Question: I've searched and found a number of StackOverflow Q/A's regarding this topic, but I still cannot get my iOS MonoTouch App's crash logs to symbolicate. Here's my environment info:
'''
MonoDevelop 2.8.5
Runtime:
Mono 2.10.6 (tarball Fri Sep 16 00:13:06 EDT 2011)
GTK 2.24.5
GTK# (2.12.0.0)
Apple Developer Tools:
Xcode 4.2 (828)
Build 4D199
Monotouch: 5.0.4
Operating System:
Mac OS X 10.7.2 '
'''
Of course when I build the app in Monodevelop, I have it set for the Debug|iPhone configuration which enables debugging and emits debug symbols. I can verify that a dsym file is being generated also.
EDIT - One other piece of info that may be relevant. Xcode Organizer tells me that it cannot find the software image that matches the version on my phone (5.0.1 - 9A405).
When I plug my device in (iPhone 4S), the logs get imported, and the Organizer Window reports that it is symbolicating the logs. However, I only end up with locations and offsets in the logs:
'''
Application Specific Information:
IMDSSMobile_iOS[22522] has active assertions beyond permitted time:
{(
<SBProcessAssertion: 0x11c36880> identifier: Suspending process: IMDSSMobile_iOS[22522] permittedBackgroundDuration: 10.000000 reason: suspend owner pid:15 preventSuspend preventThrottleDownCPU preventThrottleDownUI
)}
Elapsed total CPU time (seconds): 2.410 (user 2.410, system 0.000), 12% CPU
Elapsed application CPU time (seconds): 0.003, 0% CPU
Thread 0 name: Dispatch queue: com.apple.main-thread
Thread 0:
0 libsystem_kernel.dylib 0x339da0d8 0x339c9000 + 69848
1 libsystem_c.dylib 0x3655bc44 0x36559000 + 11332
2 IMDSSMobile_iOS 0x005b8f60 0x1000 + <PHONE>
3 IMDSSMobile_iOS 0x00544208 0x1000 + <PHONE>
4 IMDSSMobile_iOS 0x00545c24 0x1000 + <PHONE>
5 IMDSSMobile_iOS 0x005b31bc 0x1000 + <PHONE>
6 IMDSSMobile_iOS 0x0054e248 0x1000 + <PHONE>
7 IMDSSMobile_iOS 0x0054c178 0x1000 + <PHONE>
8 IMDSSMobile_iOS 0x0054d4bc 0x1000 + <PHONE>
9 IMDSSMobile_iOS 0x00560620 0x1000 + <PHONE>
10 IMDSSMobile_iOS 0x0057a88c 0x1000 + <PHONE>
11 libsystem_c.dylib 0x365b1532 0x36559000 + 361778
12 libsystem_c.dylib 0x3655bc44 0x36559000 + 11332
13 IMDSSMobile_iOS 0x0063d654 0x1000 + <PHONE>
14 IMDSSMobile_iOS 0x0063f224 0x1000 + <PHONE>
15 IMDSSMobile_iOS 0x005c6b30 0x1000 + <PHONE>
16 IMDSSMobile_iOS 0x002ef91c 0x1000 + <PHONE>
17 IMDSSMobile_iOS 0x002eca04 0x1000 + <PHONE>
18 IMDSSMobile_iOS 0x002e7780 0x1000 + <PHONE>
19 IMDSSMobile_iOS 0x002e76e8 0x1000 + <PHONE>
20 IMDSSMobile_iOS 0x002d7f24 0x1000 + <PHONE>
21 IMDSSMobile_iOS 0x002d7cbc 0x1000 + <PHONE>
22 IMDSSMobile_iOS 0x0036c220 0x1000 + <PHONE>
23 IMDSSMobile_iOS 0x0036c104 0x1000 + <PHONE>
24 IMDSSMobile_iOS 0x0042dec4 0x1000 + <PHONE>
25 IMDSSMobile_iOS 0x0042d88c 0x1000 + <PHONE>
26 IMDSSMobile_iOS 0x004305b8 0x1000 + <PHONE>
27 IMDSSMobile_iOS 0x0045af54 0x1000 + <PHONE>
28 IMDSSMobile_iOS 0x006c0e54 0x1000 + <PHONE>
29 Foundation 0x31fff2f2 0x31fd6000 + 168690
30 Foundation 0x31ffee2c 0x31fd6000 + 167468
31 Foundation 0x31fd8f12 0x31fd6000 + 12050
32 CoreFoundation 0x3809f7fc 0x38087000 + 100348
33 CoreFoundation 0x380a048a 0x38087000 + 103562
34 UIKit 0x3576c4b8 0x354f5000 + <PHONE>
35 UIKit 0x356dc9c4 0x354f5000 + <PHONE>
36 UIKit 0x355bbe9a 0x354f5000 + 814746
37 UIKit 0x35531784 0x354f5000 + 247684
38 UIKit 0x355923b2 0x354f5000 + 644018
39 UIKit 0x35592350 0x354f5000 + 643920
40 UIKit 0x35591c8a 0x354f5000 + 642186
41 UIKit 0x355919be 0x354f5000 + 641470
42 UIKit 0x3558eb30 0x354f5000 + 629552
43 IMDSSMobile_iOS 0x00456b38 0x1000 + <PHONE>
44 IMDSSMobile_iOS 0x0001927c 0x1000 + 98940
45 IMDSSMobile_iOS 0x003856b8 0x1000 + <PHONE>
46 IMDSSMobile_iOS 0x005361a4 0x1000 + <PHONE>
47 IMDSSMobile_iOS 0x0062e4b0 0x1000 + <PHONE>
48 IMDSSMobile_iOS 0x006c19e0 0x1000 + <PHONE>
49 UIKit 0x355ab55e 0x354f5000 + 746846
50 UIKit 0x35623ce0 0x354f5000 + <PHONE>
51 Foundation 0x3207193c 0x31fd6000 + 637244
52 CoreFoundation 0x38114a5c 0x38087000 + 580188
53 CoreFoundation 0x381146c2 0x38087000 + 579266
54 CoreFoundation 0x38113298 0x38087000 + 574104
55 CoreFoundation 0x380964d6 0x38087000 + 62678
56 CoreFoundation 0x3809639e 0x38087000 + 62366
57 GraphicsServices 0x37c14fc6 0x37c11000 + 16326
58 UIKit 0x3552673c 0x354f5000 + 202556
59 IMDSSMobile_iOS 0x0045aaa8 0x1000 + <PHONE>
60 IMDSSMobile_iOS 0x00002d38 0x1000 + 7480
61 IMDSSMobile_iOS 0x003856b8 0x1000 + <PHONE>
62 IMDSSMobile_iOS 0x005361a4 0x1000 + <PHONE>
63 IMDSSMobile_iOS 0x0062e4b0 0x1000 + <PHONE>
64 IMDSSMobile_iOS 0x006315d8 0x1000 + <PHONE>
65 IMDSSMobile_iOS 0x006305d8 0x1000 + <PHONE>
66 IMDSSMobile_iOS 0x0053d254 0x1000 + <PHONE>
67 IMDSSMobile_iOS 0x005305c0 0x1000 + <PHONE>
68 IMDSSMobile_iOS 0x00002bc0 0x1000 + 7104
'''
Anyone have any other pointers? I have a general idea of when the crash is happening, and I realize that this error (assertions beyond a permitted time) usually involves doing blocking network IO on the main thread, but I'm not doing that and I can't tell what else might be going on. It would probably be very helpful to see a valid stack trace from the log.
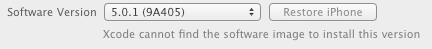
Answer: symbilication has nothing to do with MT or other technology used to generate native iOS app image.
System is trying to symbolicate the outbput, but this is done via loading data from dSYM file, you need to make sure you have the dSYM file in the same directory as the crash log, or do it manually with the explicit path to the dSYM.
Hope this helps.
-Pavel